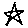
Label: star